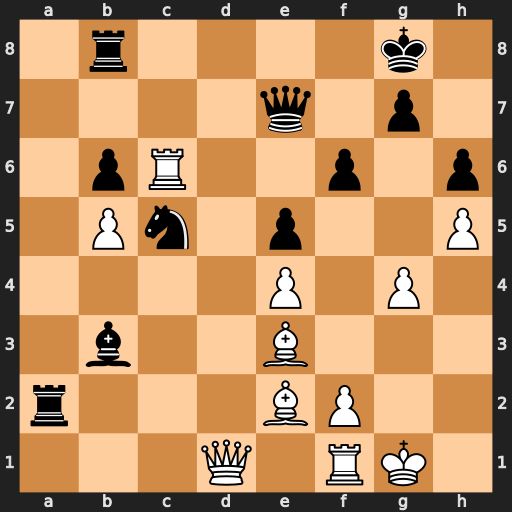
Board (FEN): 1r4k1/4q1p1/1pR2p1p/1Pn1p2P/4P1P1/1b2B3/r3BP2/3Q1RK1
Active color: w
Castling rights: -
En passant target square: -
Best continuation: Bxc5 Bxd1 Bc4+ Qf7 Bxf7+